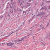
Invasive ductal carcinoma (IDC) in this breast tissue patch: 1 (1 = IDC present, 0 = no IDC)